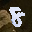
Label: 8